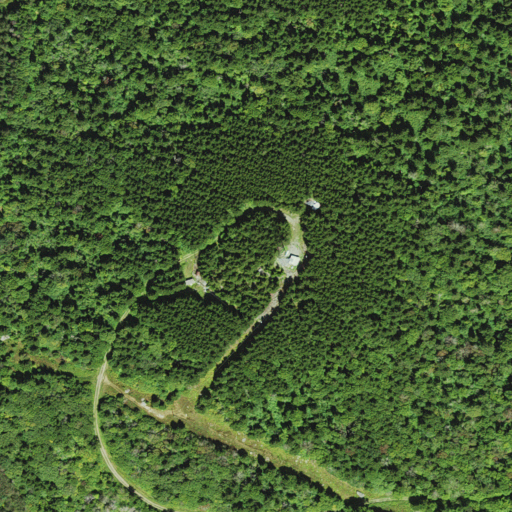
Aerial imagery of mountain in West Virginia named Sharp Knob containing mixed forest, evergreen forest, open development, deciduous forest, medium intensity development, low intensity development, and grassland